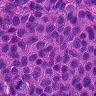
Metastatic tissue present: yes